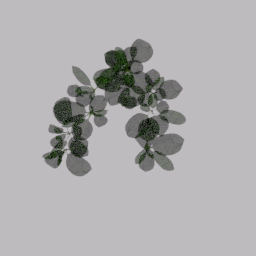
Label: nature